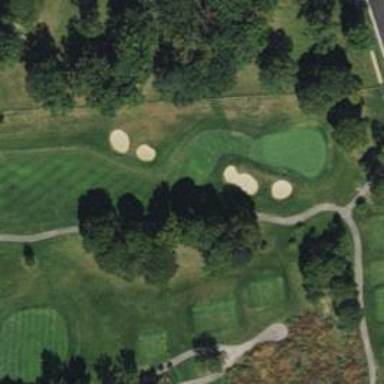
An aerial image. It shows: Service road used as golf cart path.